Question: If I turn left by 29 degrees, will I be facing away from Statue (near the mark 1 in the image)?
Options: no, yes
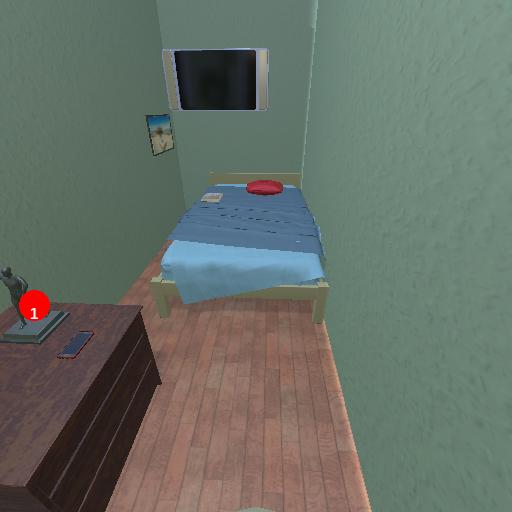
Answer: no